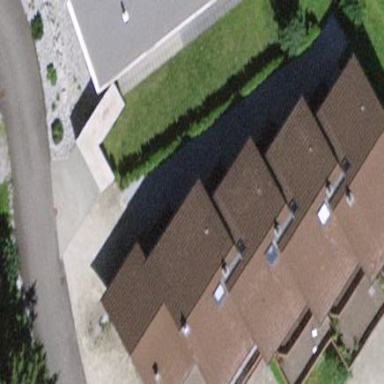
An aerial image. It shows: Terrace building.